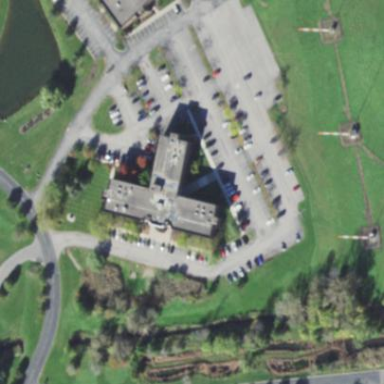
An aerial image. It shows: Building.